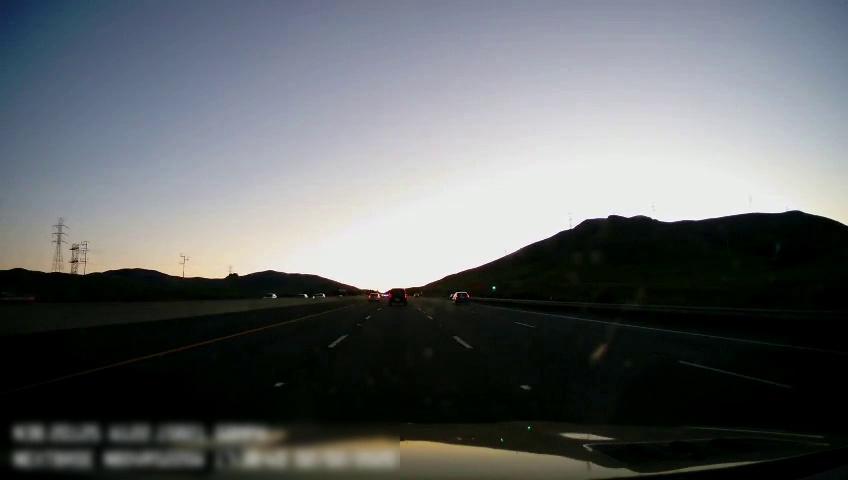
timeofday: Day
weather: Sunny
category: Drivable Space
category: Vehicles | Car
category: Vehicles | SUV
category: Vehicles | Car
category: Vehicles | Truck
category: Vehicles | SUV
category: Vehicles | SUV
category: Vehicles | SUV
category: Lanes | Alternate Lane
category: Lanes | Current Lane
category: Lanes | Current Lane
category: Lanes | Alternate Lane
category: Lanes | Alternate Lane